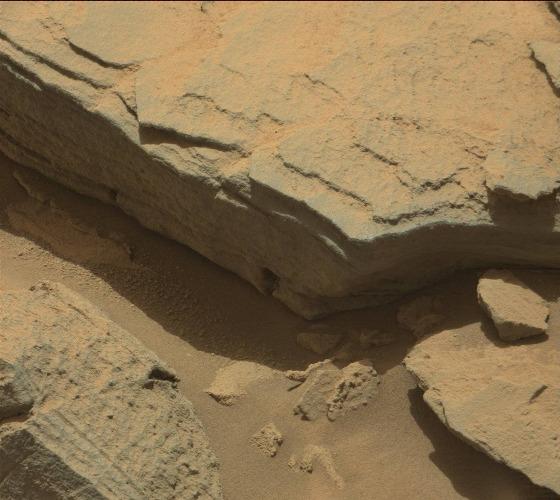
Terrain classes present: Bedrock, Gravel / Sand / Soil, Rock, Shadow